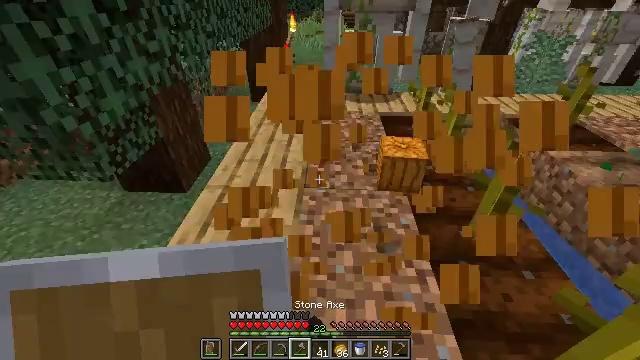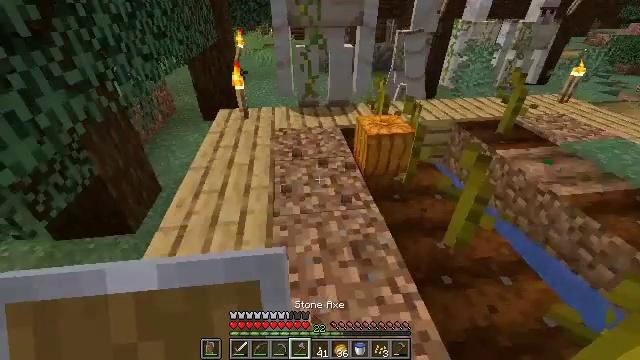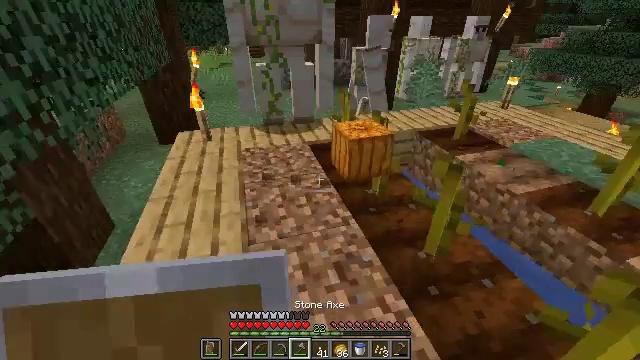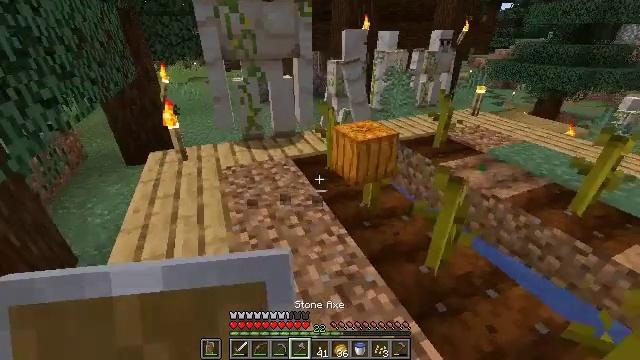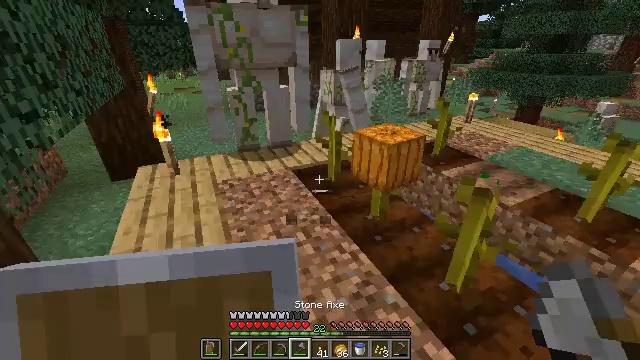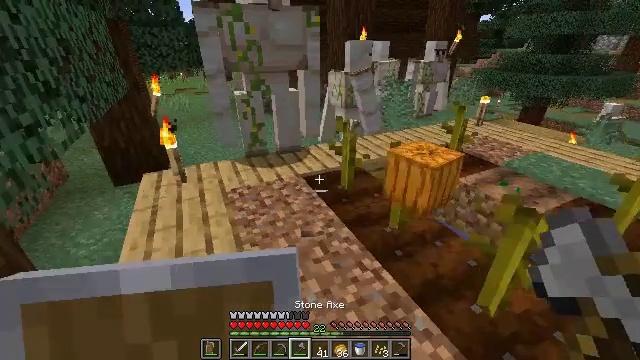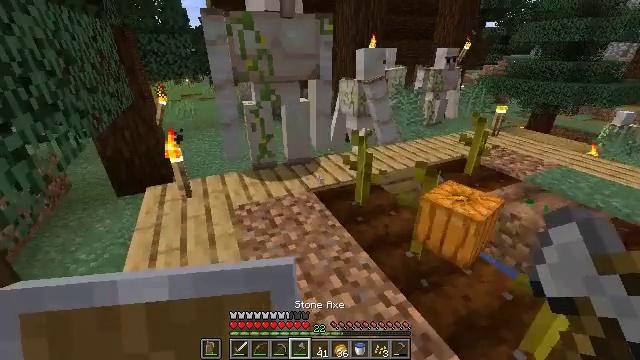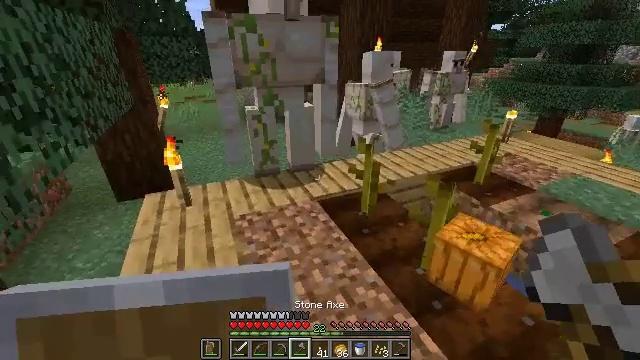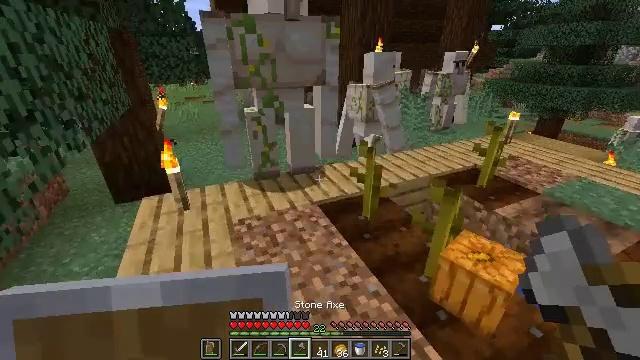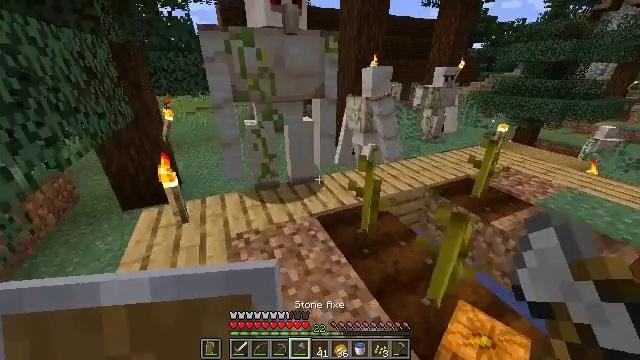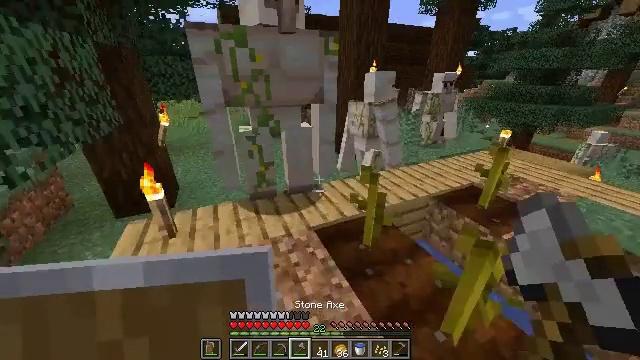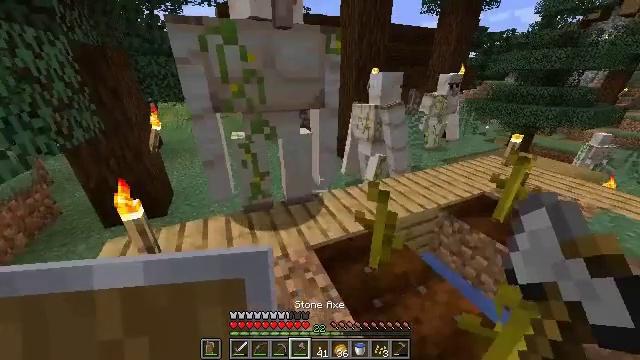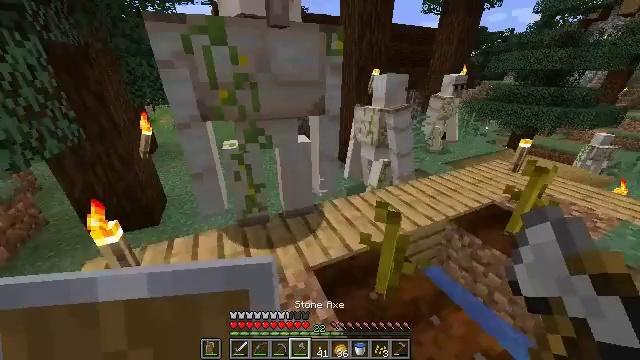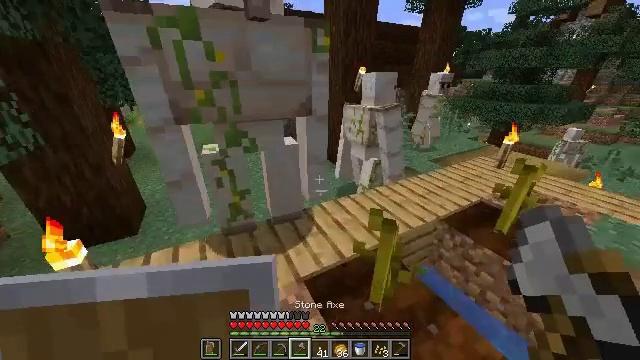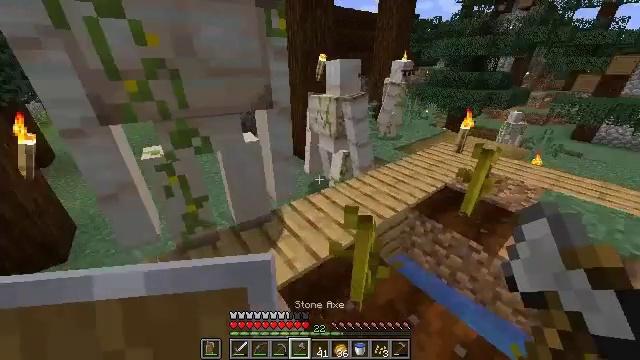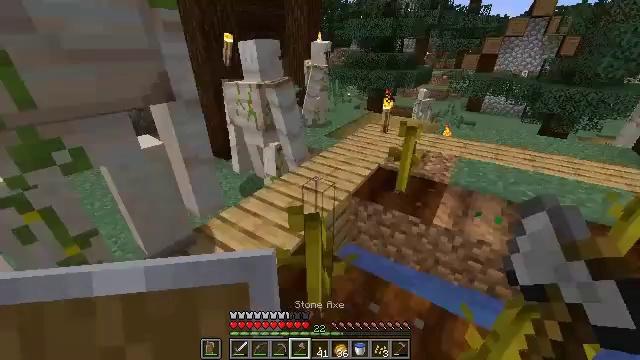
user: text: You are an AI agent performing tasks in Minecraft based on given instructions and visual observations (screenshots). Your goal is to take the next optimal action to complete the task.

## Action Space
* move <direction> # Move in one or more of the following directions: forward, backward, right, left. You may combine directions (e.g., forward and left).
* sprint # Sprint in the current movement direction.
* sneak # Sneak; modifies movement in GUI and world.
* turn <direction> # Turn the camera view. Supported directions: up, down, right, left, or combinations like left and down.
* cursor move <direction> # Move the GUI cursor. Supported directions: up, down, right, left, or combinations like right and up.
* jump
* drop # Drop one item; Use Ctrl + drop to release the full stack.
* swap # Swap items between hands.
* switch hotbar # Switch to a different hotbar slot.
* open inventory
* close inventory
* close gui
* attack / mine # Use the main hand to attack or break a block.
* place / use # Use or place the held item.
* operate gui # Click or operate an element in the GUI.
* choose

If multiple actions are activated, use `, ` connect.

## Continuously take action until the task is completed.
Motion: motion action
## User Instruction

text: Get wheat from the farmland.
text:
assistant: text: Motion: move forward and move left, turn right and up
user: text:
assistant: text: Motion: move forward and move left, turn right and up
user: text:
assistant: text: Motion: move forward and move left, turn right and up
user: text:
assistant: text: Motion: move forward and move left, turn right and up
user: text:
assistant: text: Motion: move forward and move left
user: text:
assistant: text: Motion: move forward, turn up
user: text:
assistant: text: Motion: move forward, sprint
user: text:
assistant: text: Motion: move forward, sprint
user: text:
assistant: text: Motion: move forward, sprint
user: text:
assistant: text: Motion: move forward
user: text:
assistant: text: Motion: move forward
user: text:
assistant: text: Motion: move forward
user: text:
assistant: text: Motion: turn right
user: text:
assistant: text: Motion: turn right and down
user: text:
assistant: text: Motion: turn right and down
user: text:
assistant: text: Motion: turn right and down
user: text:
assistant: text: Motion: turn left
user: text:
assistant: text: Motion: no_op
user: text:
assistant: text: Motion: no_op
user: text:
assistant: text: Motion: no_op
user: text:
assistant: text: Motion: turn right
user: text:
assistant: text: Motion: turn right
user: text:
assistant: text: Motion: turn right and up
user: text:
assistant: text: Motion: turn right and up
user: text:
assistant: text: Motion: turn left
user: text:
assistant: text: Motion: no_op
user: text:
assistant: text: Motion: move back
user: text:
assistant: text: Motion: move back
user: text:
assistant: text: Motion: move back
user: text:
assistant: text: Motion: move back